Interaction volume radius: 10 \u00c5
Interaction volume height: 35 \u00c5
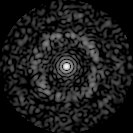
Disorder parameter: 0.8003